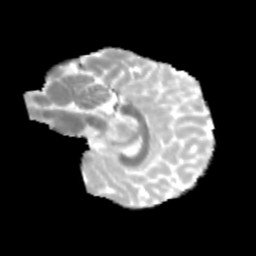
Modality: MD
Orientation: sagittal
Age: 13
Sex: female
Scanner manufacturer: siemens
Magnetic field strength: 3 T
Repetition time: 3.8 s
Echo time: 0.07 s